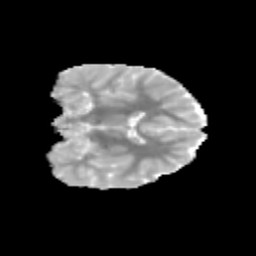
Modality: MD
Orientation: coronal
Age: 10
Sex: female
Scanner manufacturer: siemens
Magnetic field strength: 3 T
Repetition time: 3.8 s
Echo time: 0.07 s